Question: I have been trying to use 'Tkinter' to make a window and then create buttons at the top left like most programs have, i.e. 'File', 'Edit', 'Select', 'View' etc. I can create a button with text, and I've tried different ways to move the position of the button, but, for some reason, it's not working. If my understanding is correct, the top left position when using '.grid' should be '(row=0, column=0)'. So, for verification purposes, I tried using '(row=10, column=1)' and the button is still at the same position. Please help!
'''
from tkinter import *
root = Tk()
root.geometry("300x250")
root.title("D&D Tracker")
menubutton = Button(root, text="File", command=root.destroy)
menubutton.grid(row=10, column=1)
root.mainloop()
'''

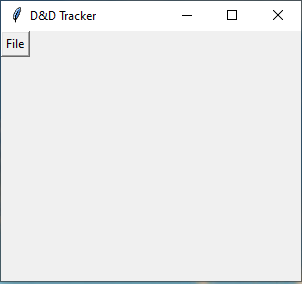
Answer: This is from geeksforgeeks, but what you want is tkinter Menu widget:
'''
# importing only those functions
# which are needed
from tkinter import *
from tkinter.ttk import *
from time import strftime
# creating tkinter window
root = Tk()
root.title('Menu Demonstration')
# Creating Menubar
menubar = Menu(root)
# Adding File Menu and commands
file = Menu(menubar, tearoff = 0)
menubar.add_cascade(label ='File', menu = file)
file.add_command(label ='New File', command = None)
file.add_command(label ='Open...', command = None)
file.add_command(label ='Save', command = None)
file.add_separator()
file.add_command(label ='Exit', command = root.destroy)
# Adding Edit Menu and commands
edit = Menu(menubar, tearoff = 0)
menubar.add_cascade(label ='Edit', menu = edit)
edit.add_command(label ='Cut', command = None)
edit.add_command(label ='Copy', command = None)
edit.add_command(label ='Paste', command = None)
edit.add_command(label ='Select All', command = None)
edit.add_separator()
edit.add_command(label ='Find...', command = None)
edit.add_command(label ='Find again', command = None)
# Adding Help Menu
help_ = Menu(menubar, tearoff = 0)
menubar.add_cascade(label ='Help', menu = help_)
help_.add_command(label ='Tk Help', command = None)
help_.add_command(label ='Demo', command = None)
help_.add_separator()
help_.add_command(label ='About Tk', command = None)
# display Menu
root.config(menu = menubar)
mainloop()
'''
<URL>
You can use 'add_cascade' method to have a menu inside a menu and 'add_checkbutton' method for buttons with two states (like auto-start on some programs).
Regarding the tkinter grid, it always starts from the top left corner even if you change row/column value, you need to change 'padx' and 'pady' values to change it's position within the grid or use 'pack()' instead.